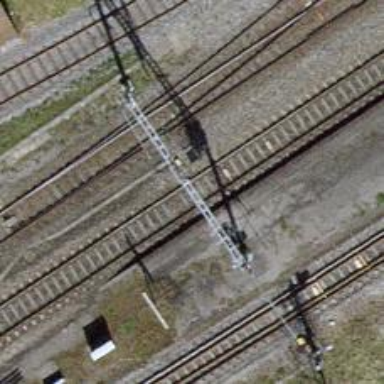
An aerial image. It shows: Railway signal.